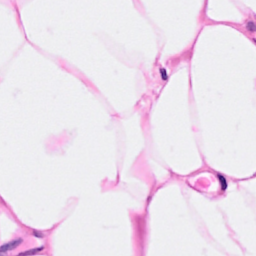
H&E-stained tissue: Breast